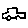
Label: car